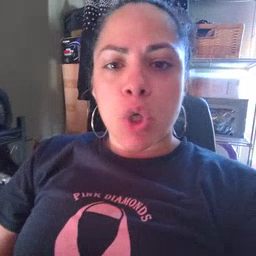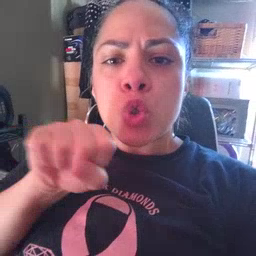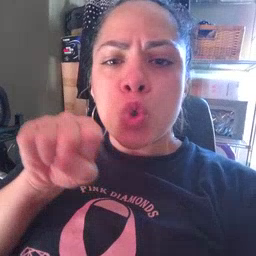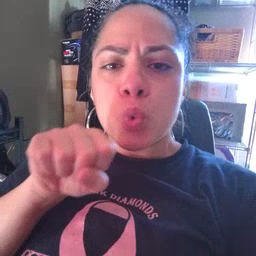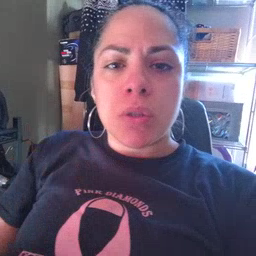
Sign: shoe